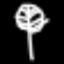
Label: leaf